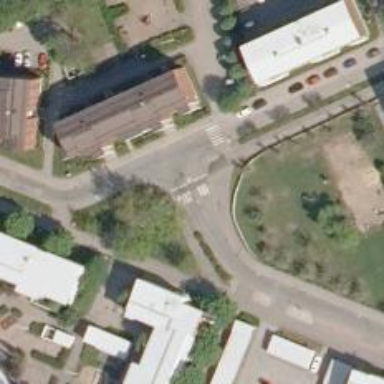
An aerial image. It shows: Uncontrolled crossing with pedestrian island.